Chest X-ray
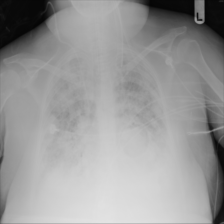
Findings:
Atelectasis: negative
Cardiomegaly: negative
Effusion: negative
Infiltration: negative
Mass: positive
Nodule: negative
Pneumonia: negative
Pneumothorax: negative
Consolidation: negative
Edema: negative
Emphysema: negative
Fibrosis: negative
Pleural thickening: negative
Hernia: negative